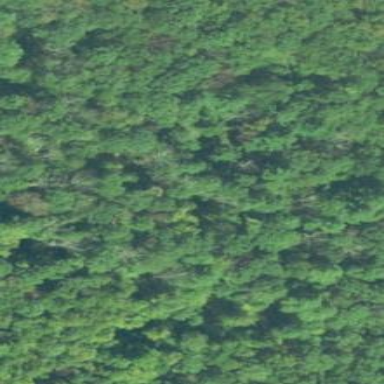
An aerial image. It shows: Mixed leaf woodland.